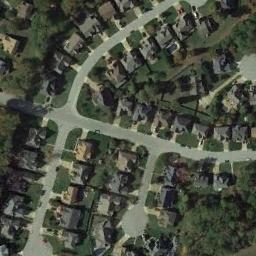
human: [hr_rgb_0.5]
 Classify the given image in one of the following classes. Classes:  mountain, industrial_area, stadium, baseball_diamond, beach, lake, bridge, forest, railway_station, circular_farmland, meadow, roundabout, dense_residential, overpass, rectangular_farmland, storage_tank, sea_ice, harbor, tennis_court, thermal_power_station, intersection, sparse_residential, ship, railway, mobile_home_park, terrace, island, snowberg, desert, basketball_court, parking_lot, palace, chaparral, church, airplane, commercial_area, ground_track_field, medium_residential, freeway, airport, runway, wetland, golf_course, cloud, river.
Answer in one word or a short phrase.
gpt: dense_residential